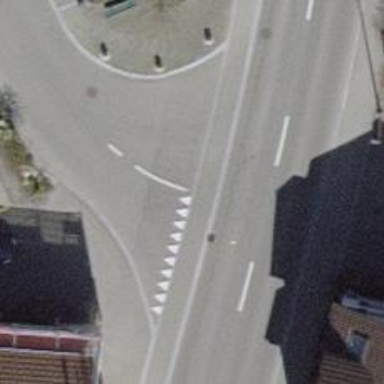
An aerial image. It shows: Road with "give way" sign.